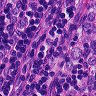
Metastatic tissue present: yes